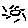
Label: sun